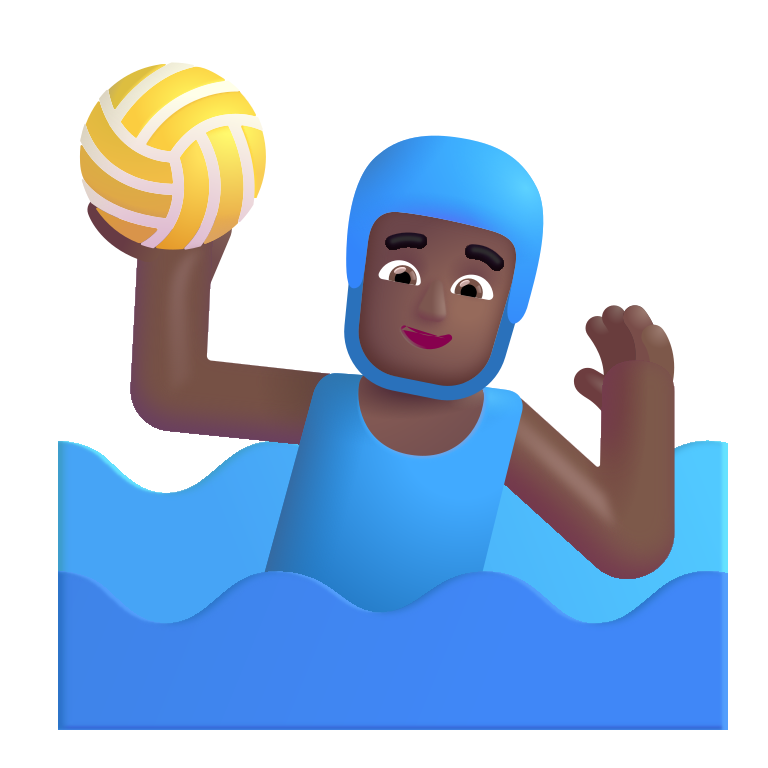
man playing water polo color  dark